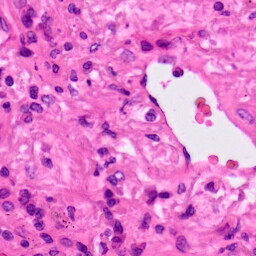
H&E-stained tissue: Lung